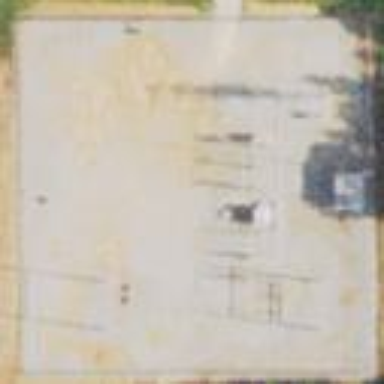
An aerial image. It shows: There is distribution substation enclosed by fence.